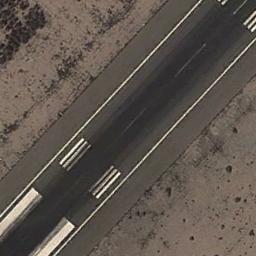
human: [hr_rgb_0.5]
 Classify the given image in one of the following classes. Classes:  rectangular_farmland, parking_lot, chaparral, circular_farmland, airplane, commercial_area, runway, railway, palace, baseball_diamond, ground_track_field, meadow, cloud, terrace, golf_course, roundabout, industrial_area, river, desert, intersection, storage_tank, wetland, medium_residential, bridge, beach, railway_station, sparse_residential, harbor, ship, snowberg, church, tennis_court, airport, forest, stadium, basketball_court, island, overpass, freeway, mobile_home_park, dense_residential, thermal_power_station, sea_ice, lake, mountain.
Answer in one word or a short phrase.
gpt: runway